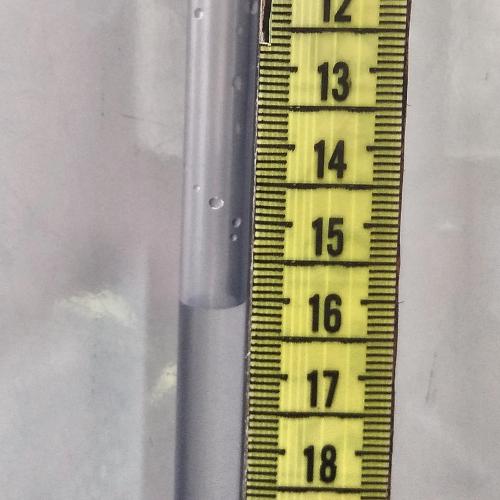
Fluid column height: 16.1 cm